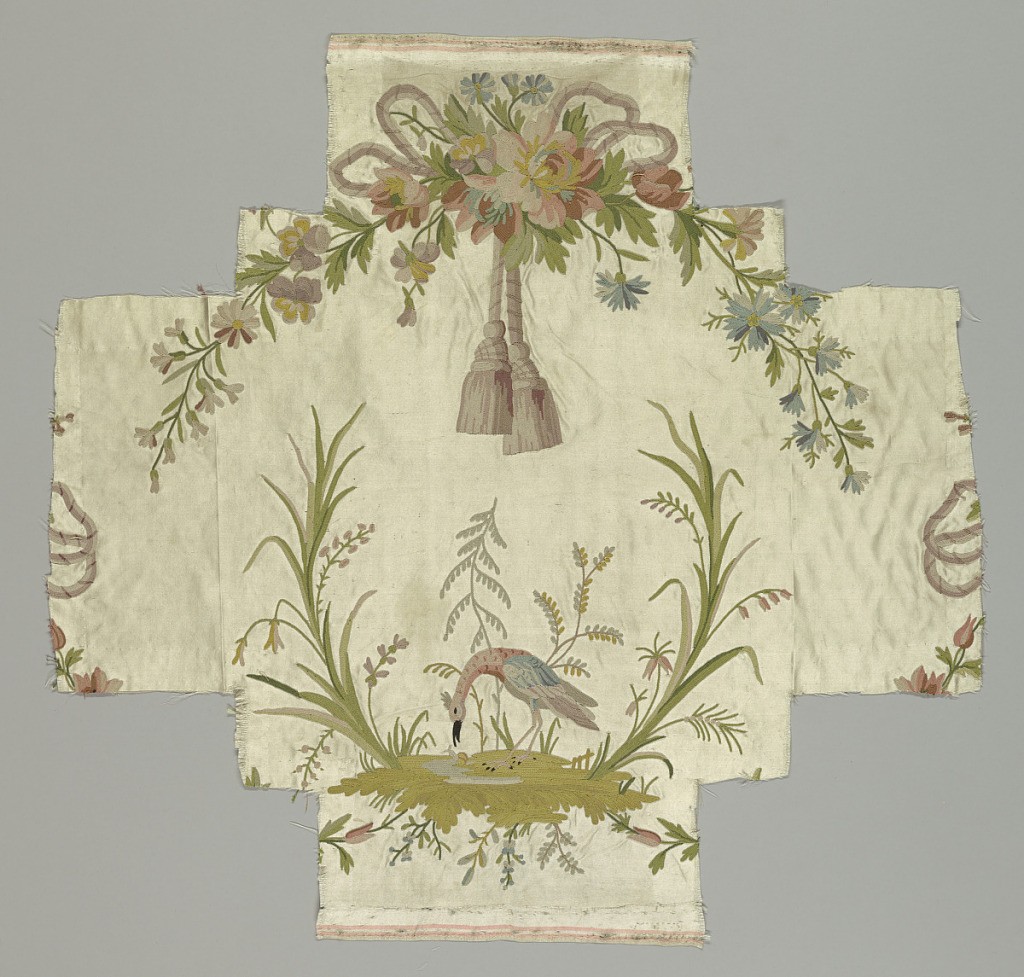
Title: Fragment
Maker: Philippe de la Salle, French, 1723–1803
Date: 18th century
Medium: silk Technique: embroidered on plain satin
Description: Breadth of cream satin with design in pastel chain stitch and touches of black.  Set sidewise on it: arched garland caught with bow and heavy tassels at top over small landscape with crane-like bird bent over snail.  Sides cut in shape of arms of cross.  Two broad selvages with pink pencil stripes, narrow cloth outer edge.